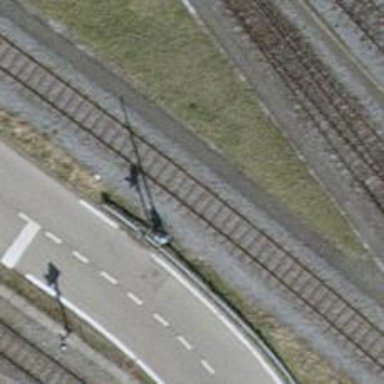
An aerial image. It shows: Single track railway in yard.